Question: I want to drag top red circle 'UIView' and drop on bottom black circle 'UIView'.
I want to drop this red circle when it is on atleast 50% on black circle.
but this method execute only when it perfect location of black circle.
Please give me some solution to do this when it is in black area circle.
Below is my code
'''
if sourceCircleView.frame.contains(destinationCircleView.frame) {
destinationCircleView.backgroundColor = UIColor.green
sourceCircleView.isHidden = true
}
if sourceCircleView.frame.contains(destinationSquareView.frame) {
sourceCircleView.backgroundColor = UIColor.red
UIView.animate(withDuration: 2, animations: {
self.sourceCircleView.center = self.sourceCircleViewCenter
}, completion: nil)
}
'''

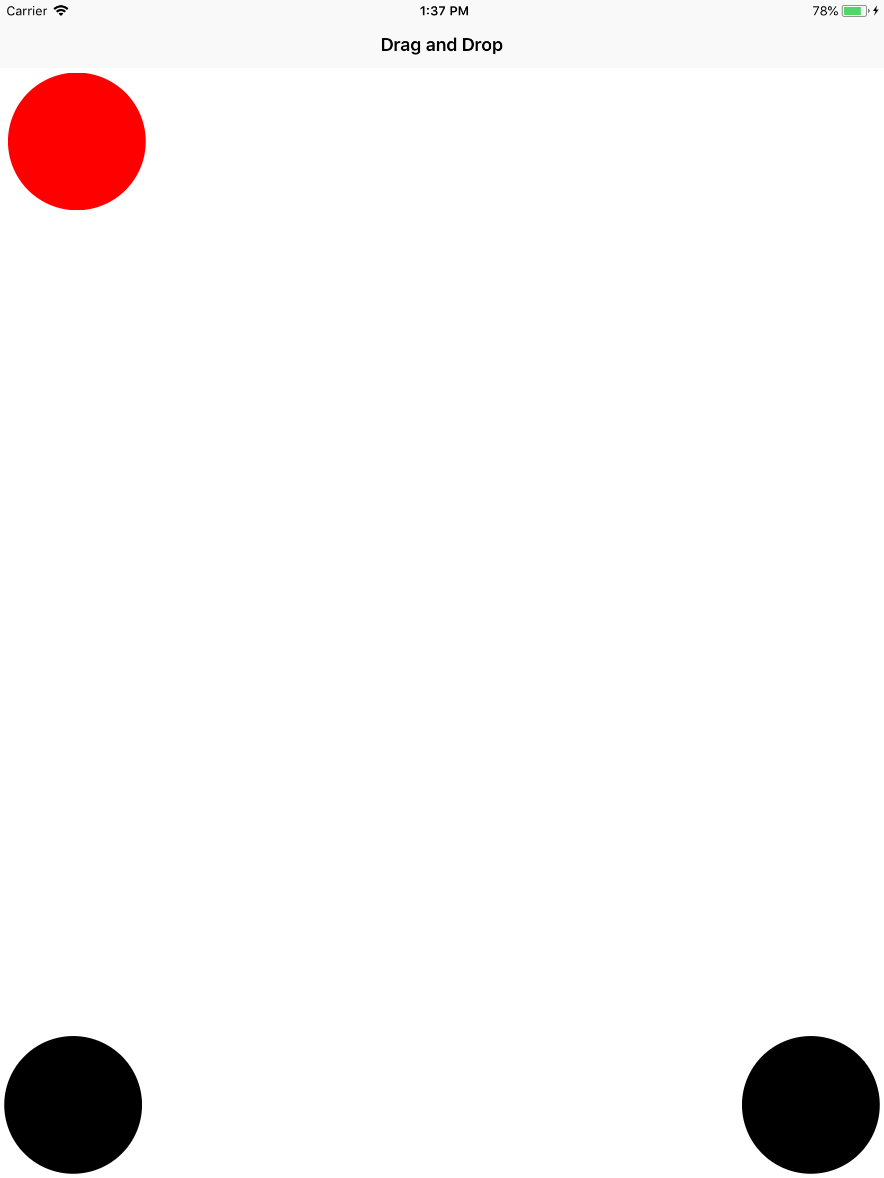
Answer: You can try
'''
if sourceCircleView.frame.intersects(destinationCircleView.frame) {
//
}
'''
//
OR
'''
let rect = sourceCircleView.frame.intersection(destinationCircleView.frame)
// here compare width of rect with destinationCircleView.frame for 50% check
if rect.width >= ( destinationCircleView.frame.width / 2 ) && rect.height >= ( destinationCircleView.frame.height / 2 ) {
// intersection more than 50%
}
'''